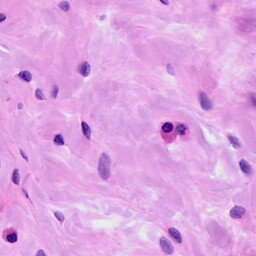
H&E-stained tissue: Ovarian